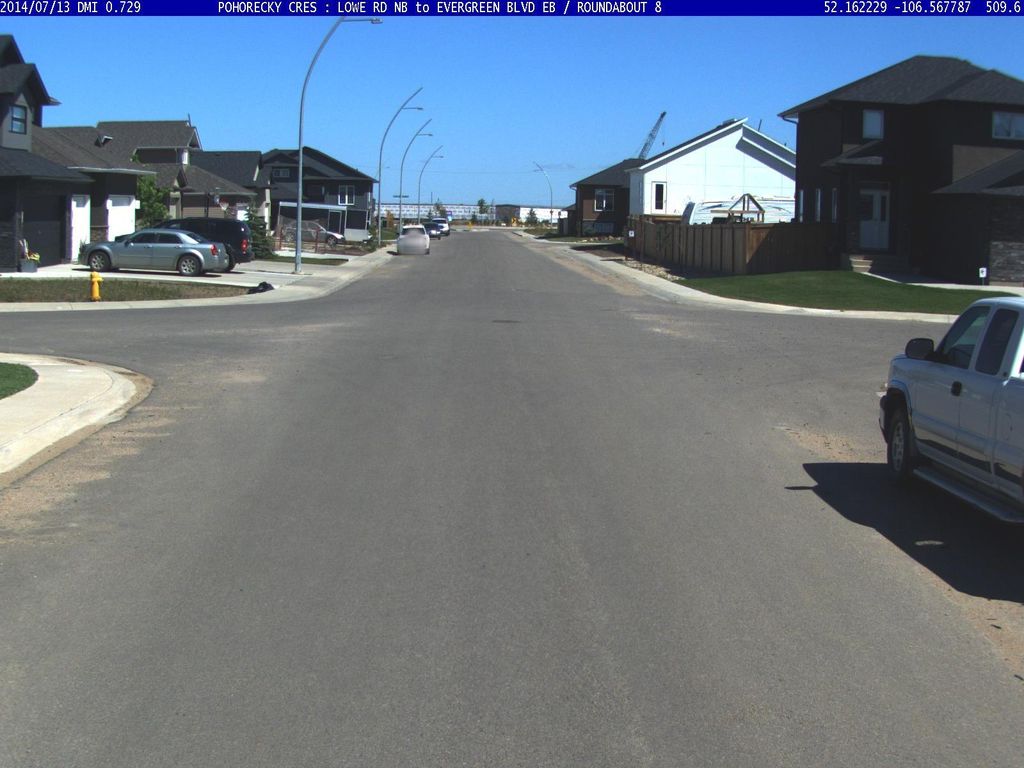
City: saskatoon